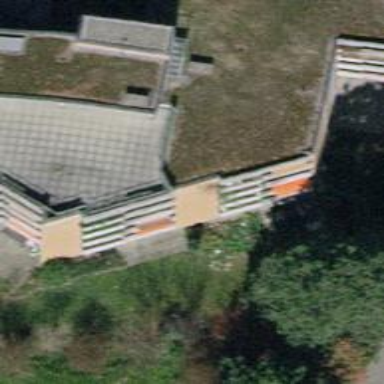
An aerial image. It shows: Flat-roofed apartment building.